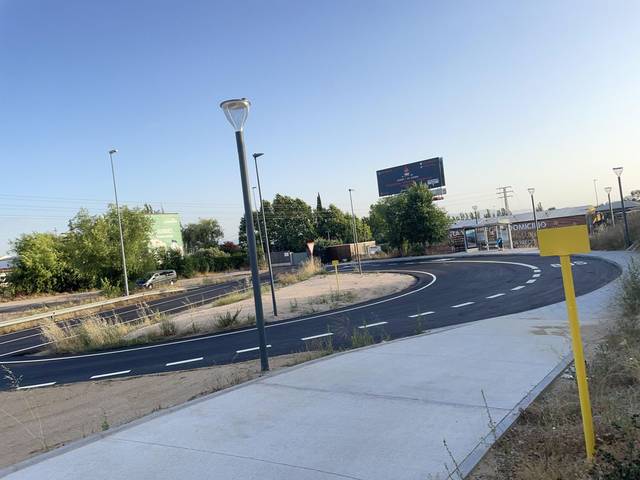
Region: Spain
Coordinates: 40.455, -3.88